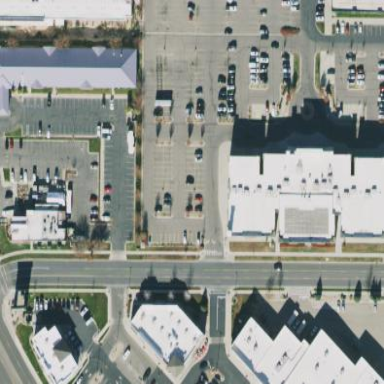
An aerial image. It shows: Commercial building hosting cinema.